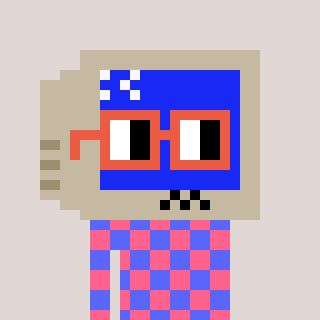
a pixel art character with square orange glasses, a old monitor-shaped head and a purple-colored body on a warm background